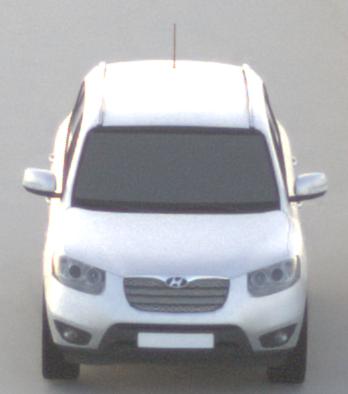
Make: Hyundai
Model: Santa Fe 2.4
Detailed model: Santa Fe (CM)
Model produced from: 2010/01
Model produced until: 2012/09
Doors: 5
Color: white
Road condition: dry road
Daytime: sunrise or sunset
Contrast: low contrast